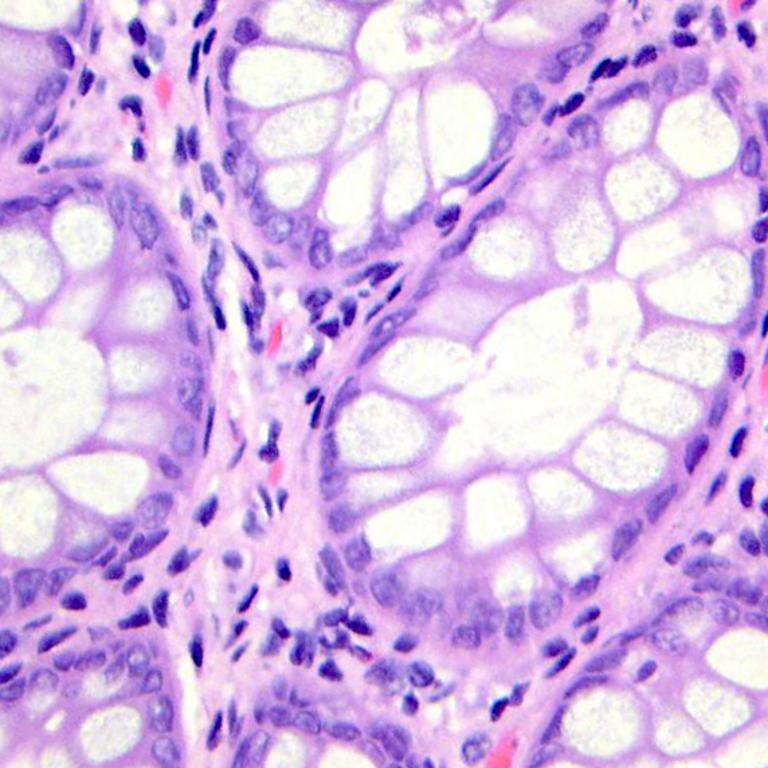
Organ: colon
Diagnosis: benign